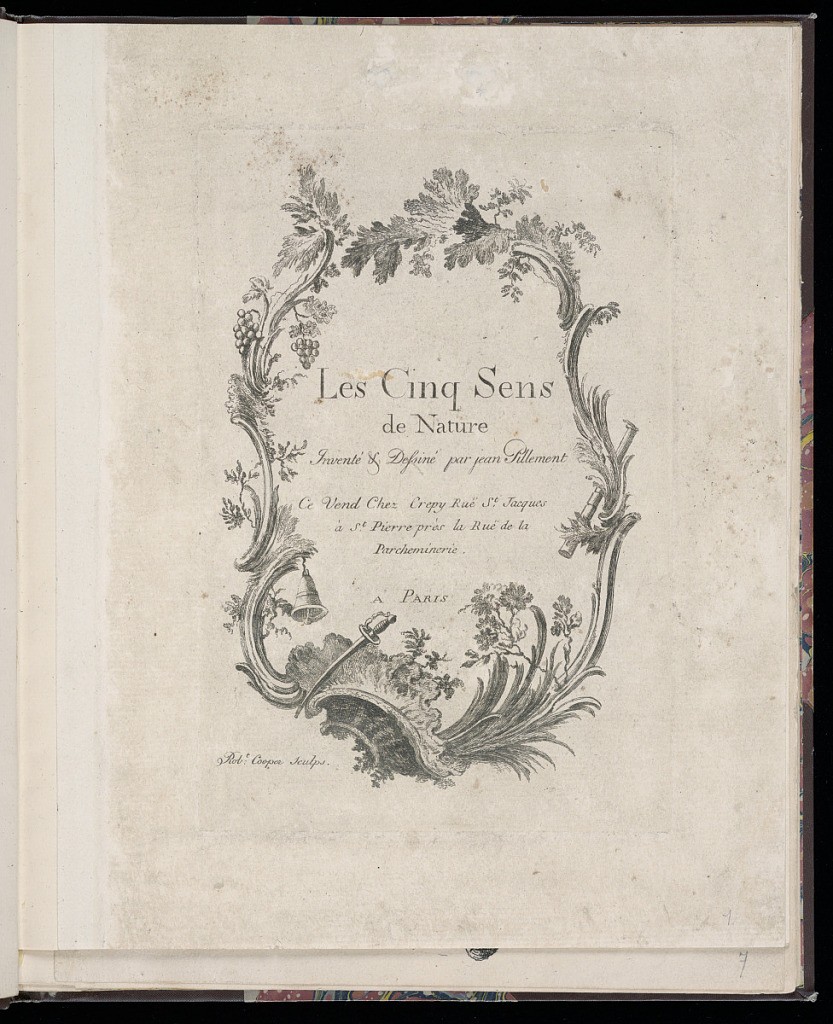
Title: Title Page
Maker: Jean-Baptiste Pillement, French, 1728–1808
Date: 1758–89
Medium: Etching on laid paper
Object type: Print
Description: Title page from a series of six prints depicting chinoiserie figures within rococo-style cartouches, personifying the five senses. The title is lettered within a large cartouche, decorated with acanthus leaves, flowers, sprigs, grapes, a bell and a sword. The plate is signed.